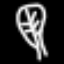
Label: leaf